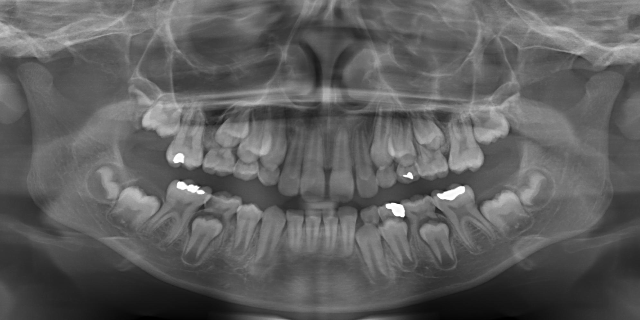
child